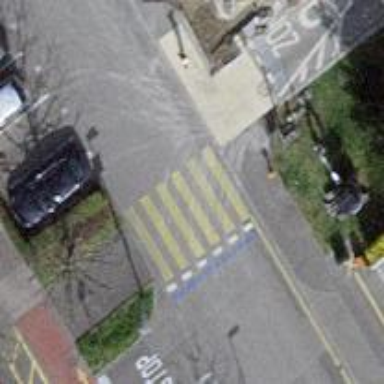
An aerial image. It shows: Marked crossing with zebra stripes on the road.